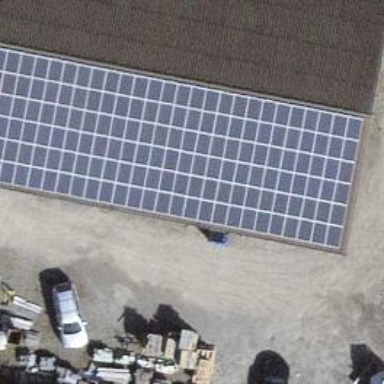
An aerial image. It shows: Solar power generator.